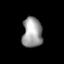
Tissue: lung
Cell type: Myeloid cells
Senescence score: 0.1275
Nuclear area (px): 584
Mean DAPI intensity: 157.384